Interaction volume radius: 10 \u00c5
Interaction volume height: 10 \u00c5
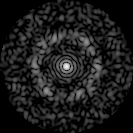
Disorder parameter: 0.8186